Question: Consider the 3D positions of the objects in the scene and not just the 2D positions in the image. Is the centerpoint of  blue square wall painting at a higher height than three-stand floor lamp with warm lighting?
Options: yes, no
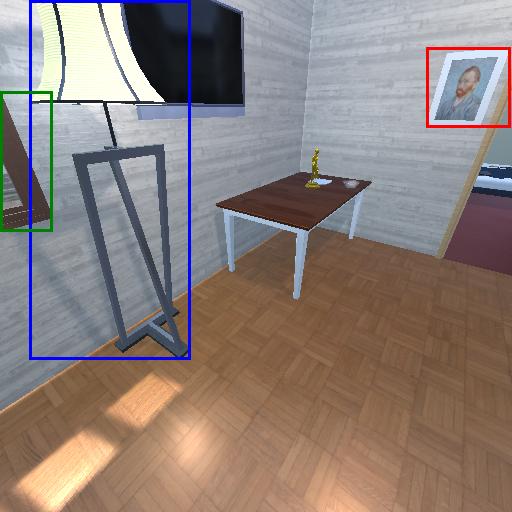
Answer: yes